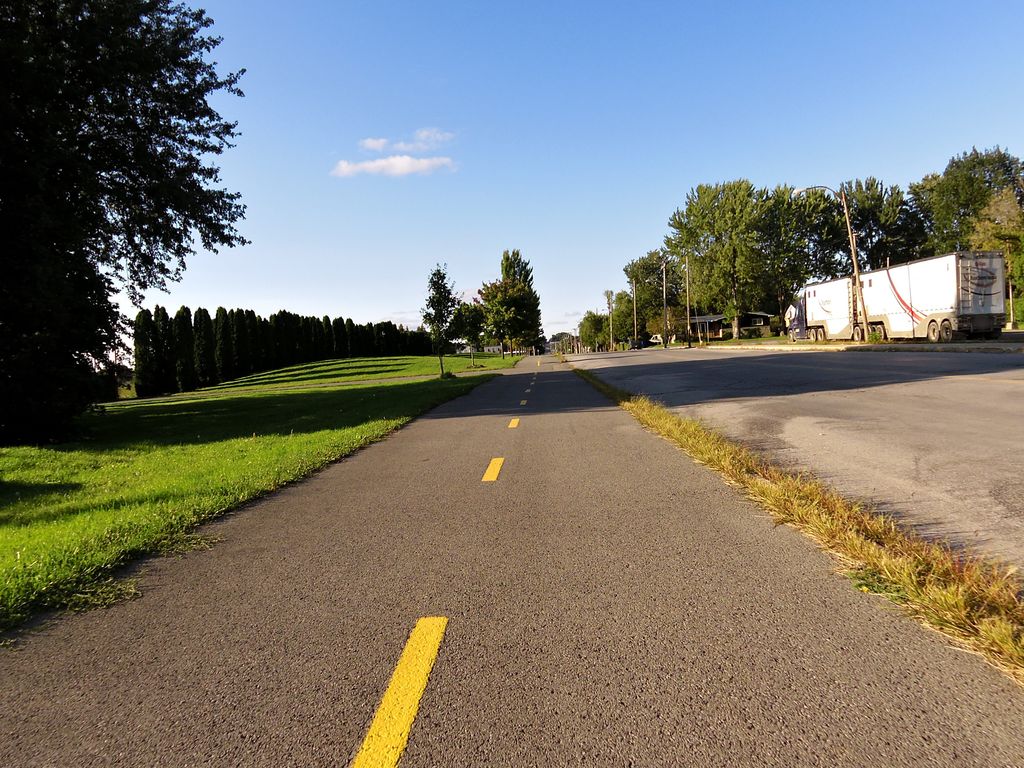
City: ottawa-gatineau